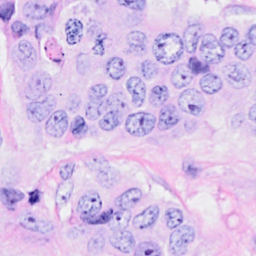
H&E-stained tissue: Breast